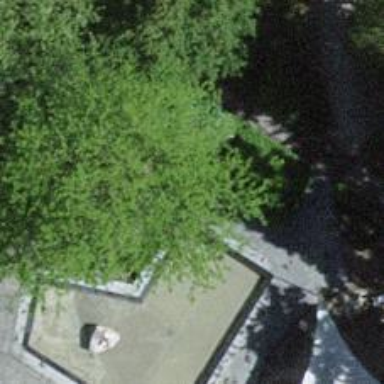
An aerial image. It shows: Steps made of paving stones.